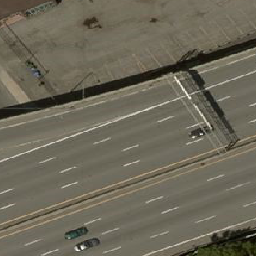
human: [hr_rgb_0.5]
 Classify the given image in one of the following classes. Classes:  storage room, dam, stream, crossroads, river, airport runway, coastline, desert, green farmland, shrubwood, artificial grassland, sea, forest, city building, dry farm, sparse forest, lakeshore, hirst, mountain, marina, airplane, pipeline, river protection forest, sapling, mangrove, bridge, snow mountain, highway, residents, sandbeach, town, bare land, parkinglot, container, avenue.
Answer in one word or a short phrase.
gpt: highway